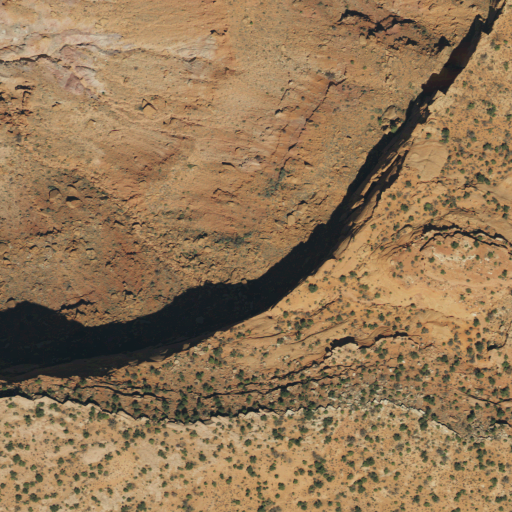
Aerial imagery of mountain in Utah named Wingate Mesa containing shrub, evergreen forest, and grassland